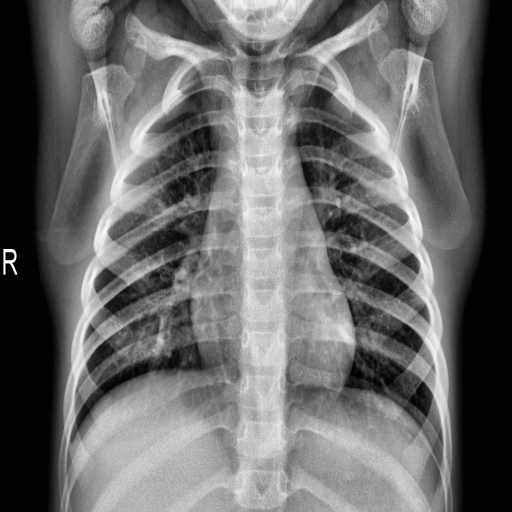
Finding: NORMAL